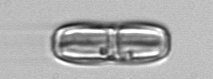
Label: Ephemera